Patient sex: M
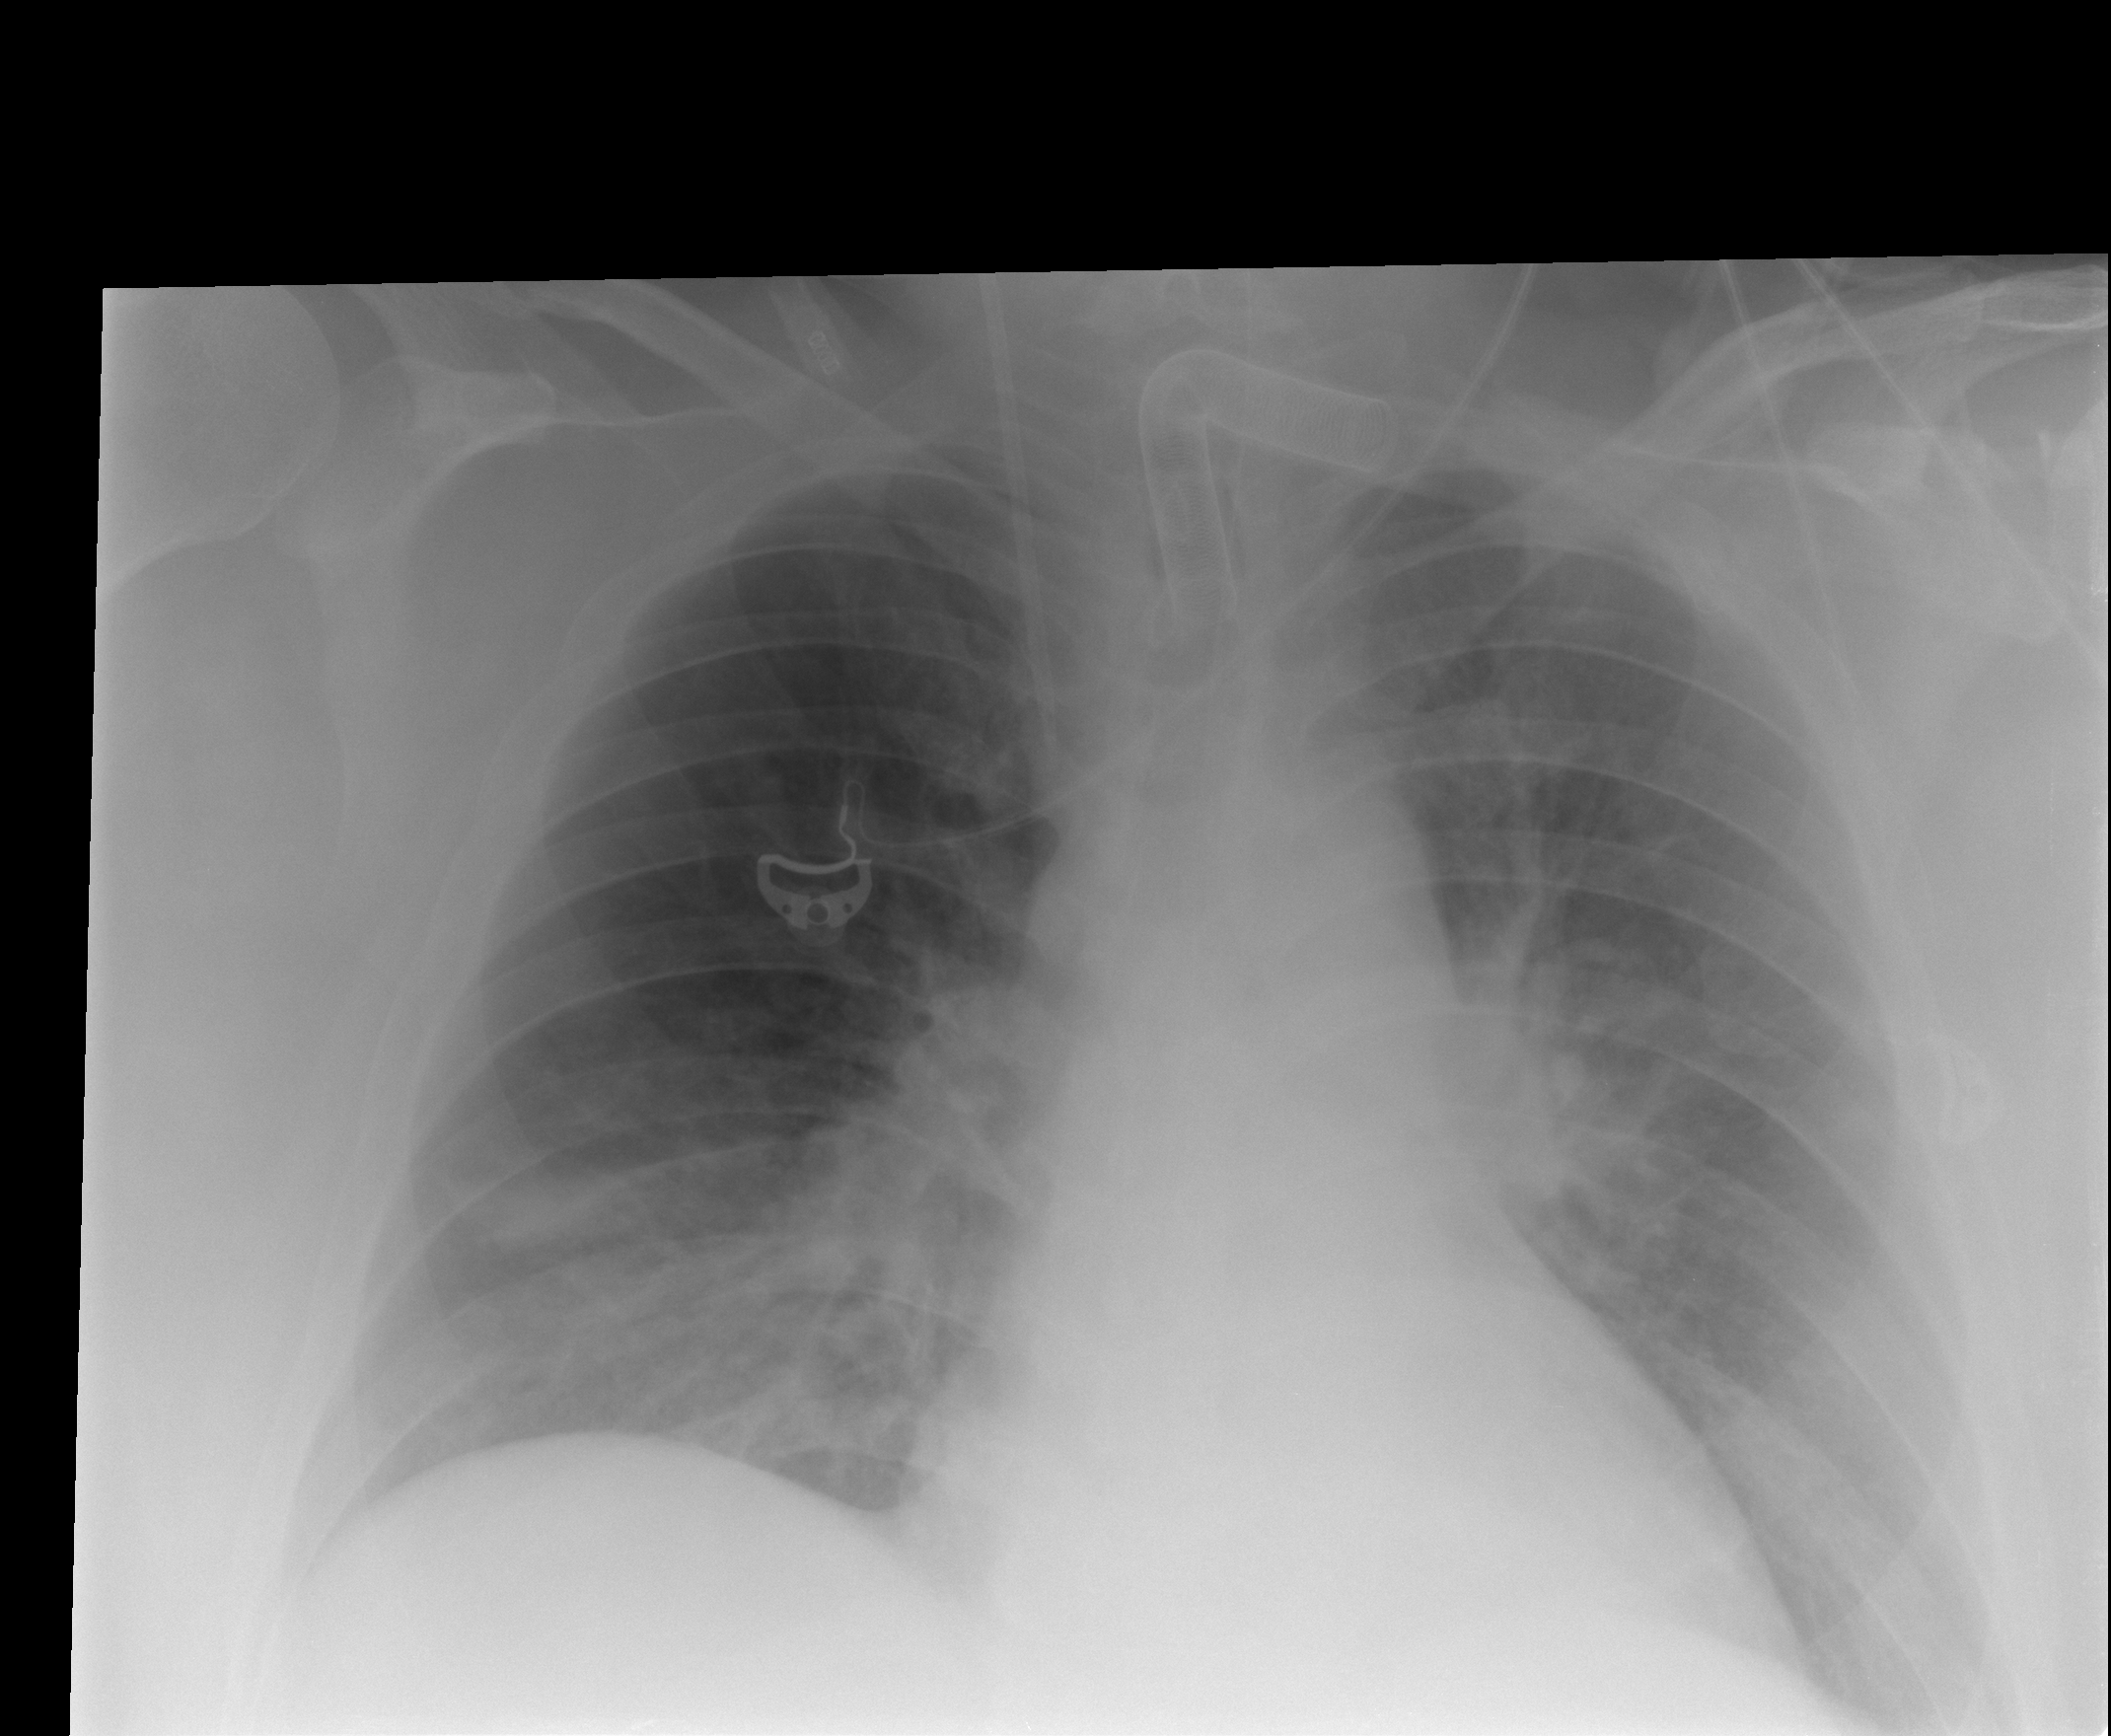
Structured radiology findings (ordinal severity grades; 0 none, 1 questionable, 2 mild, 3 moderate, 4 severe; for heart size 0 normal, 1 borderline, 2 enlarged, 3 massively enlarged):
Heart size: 1
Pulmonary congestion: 0
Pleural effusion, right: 1
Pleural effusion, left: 2
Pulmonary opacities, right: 2
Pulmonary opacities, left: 2
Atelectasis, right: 2
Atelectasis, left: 2